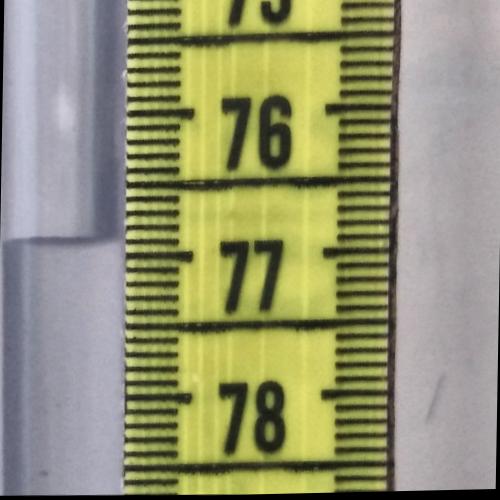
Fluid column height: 76.9 cm